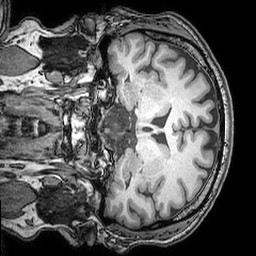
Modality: T1w
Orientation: coronal
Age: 32
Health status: ill
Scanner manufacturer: philips
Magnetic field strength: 3 T
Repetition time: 0.007 s
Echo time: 0.0035 s